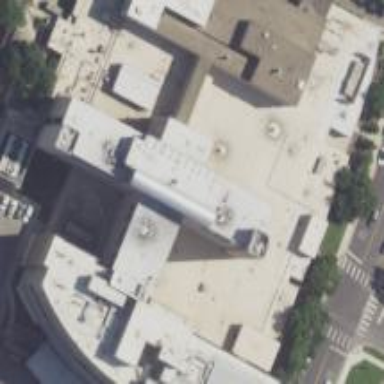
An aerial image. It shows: Hospital building.